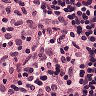
Metastatic tissue present: no